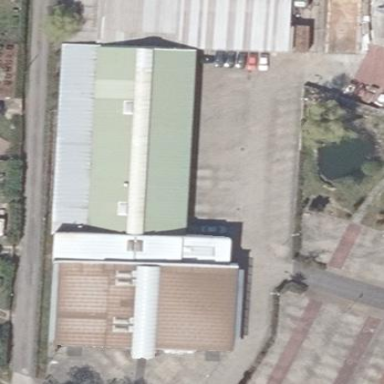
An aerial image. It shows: Commercial building.